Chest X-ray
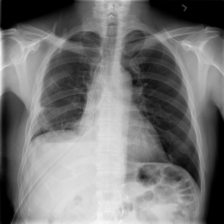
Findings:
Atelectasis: negative
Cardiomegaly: negative
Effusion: negative
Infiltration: negative
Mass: negative
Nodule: negative
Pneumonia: negative
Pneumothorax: positive
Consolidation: negative
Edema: negative
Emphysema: negative
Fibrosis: negative
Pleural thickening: negative
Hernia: negative